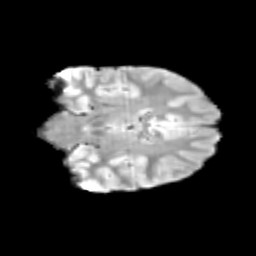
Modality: T2w
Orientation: coronal
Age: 10
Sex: male
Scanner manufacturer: siemens
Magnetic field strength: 3 T
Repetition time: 3.8 s
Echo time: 0.07 s